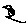
Label: bird